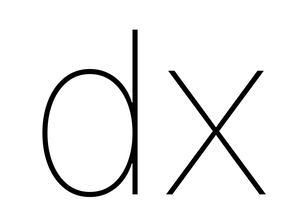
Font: Inter_Thin